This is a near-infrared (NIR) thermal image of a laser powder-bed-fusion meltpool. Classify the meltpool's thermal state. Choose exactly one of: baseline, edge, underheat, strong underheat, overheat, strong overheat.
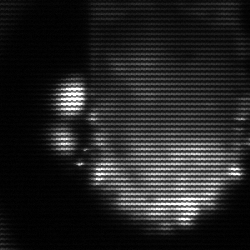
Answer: baseline